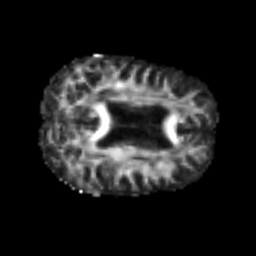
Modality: FA
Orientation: axial
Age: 60
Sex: female
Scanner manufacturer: siemens
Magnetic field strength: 3 T
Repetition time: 4.999 s
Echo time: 0.07946 s